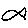
Label: fish